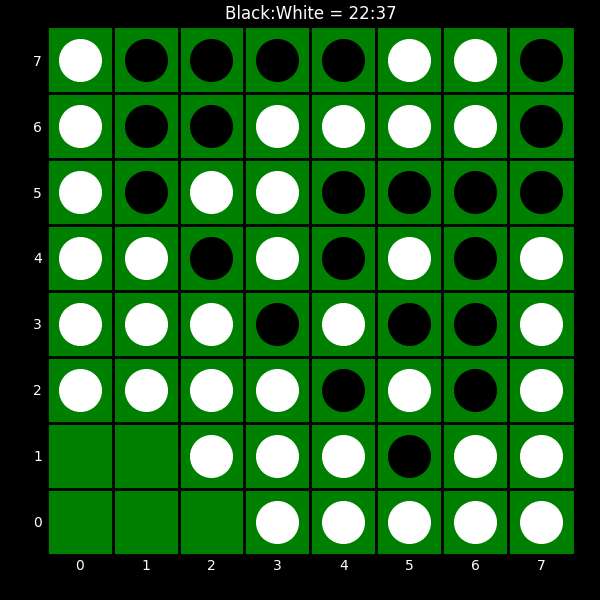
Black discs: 22
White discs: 37